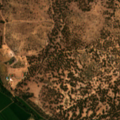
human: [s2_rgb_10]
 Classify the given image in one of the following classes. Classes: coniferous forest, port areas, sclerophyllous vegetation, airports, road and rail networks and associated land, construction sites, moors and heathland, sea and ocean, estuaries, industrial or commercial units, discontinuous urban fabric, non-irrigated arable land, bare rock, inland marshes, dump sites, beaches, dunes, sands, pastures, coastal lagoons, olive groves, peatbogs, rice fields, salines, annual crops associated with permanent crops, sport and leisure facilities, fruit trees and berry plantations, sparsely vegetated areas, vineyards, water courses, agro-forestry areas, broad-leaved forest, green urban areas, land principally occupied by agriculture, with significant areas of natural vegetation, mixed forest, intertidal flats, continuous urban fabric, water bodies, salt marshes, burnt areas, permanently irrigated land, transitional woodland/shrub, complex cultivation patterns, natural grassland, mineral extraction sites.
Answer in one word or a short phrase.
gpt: rice fields, agro-forestry areas, broad-leaved forest, transitional woodland/shrub